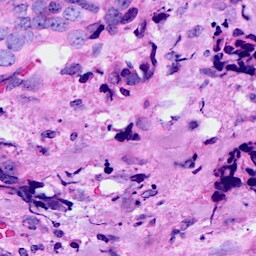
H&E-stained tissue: Breast